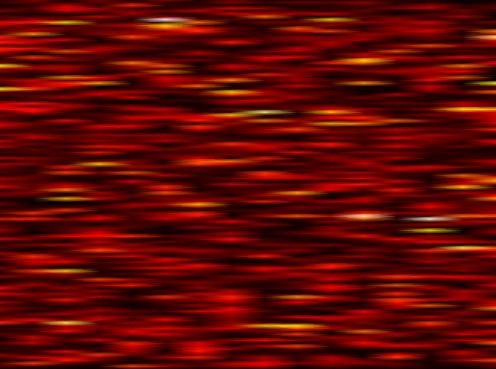
Label: FOFDM